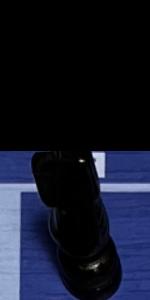
Label: Knight_Black